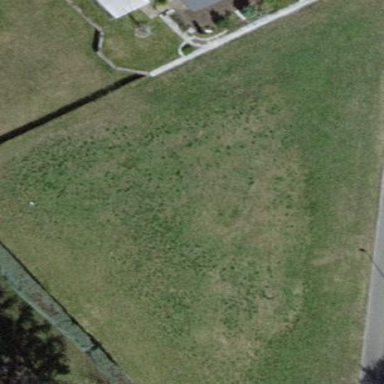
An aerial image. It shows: Area covered with grass.